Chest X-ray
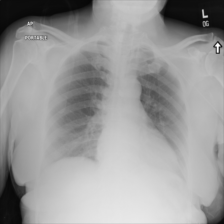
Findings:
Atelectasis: negative
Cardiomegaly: negative
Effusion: negative
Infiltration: negative
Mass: negative
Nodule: negative
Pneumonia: negative
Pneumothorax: negative
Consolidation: negative
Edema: negative
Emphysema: negative
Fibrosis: negative
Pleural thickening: negative
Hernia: negative